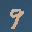
Label: 9